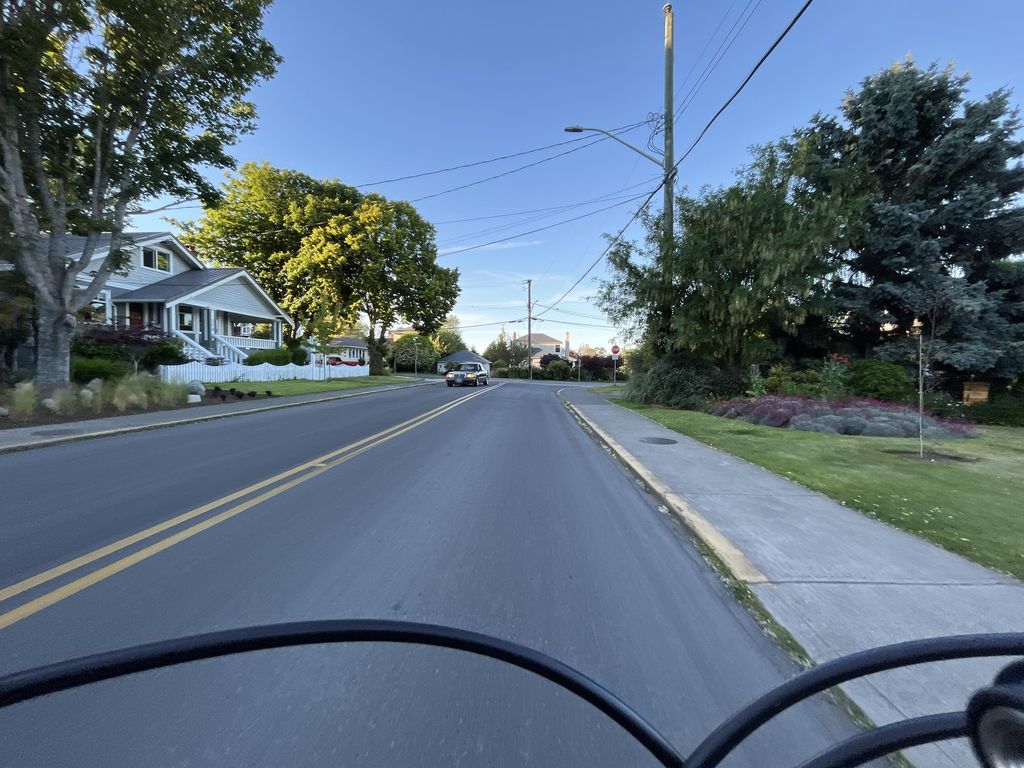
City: victoria